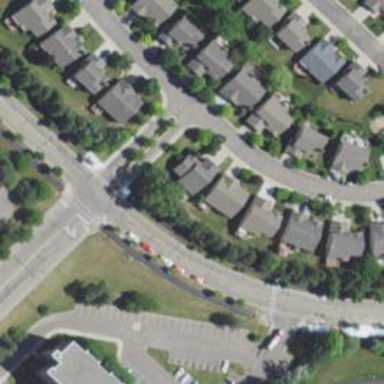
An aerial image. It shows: Residential road with separate sidewalk.